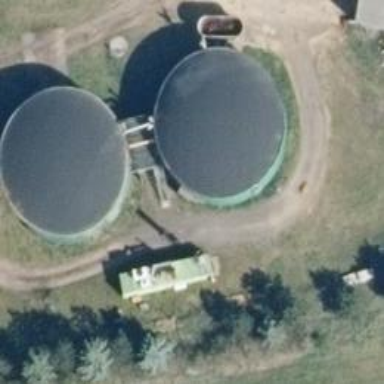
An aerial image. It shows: Storage tank that is man-made.